Field crop: maize
Growth stage: 2
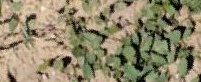
Species: convolvulus